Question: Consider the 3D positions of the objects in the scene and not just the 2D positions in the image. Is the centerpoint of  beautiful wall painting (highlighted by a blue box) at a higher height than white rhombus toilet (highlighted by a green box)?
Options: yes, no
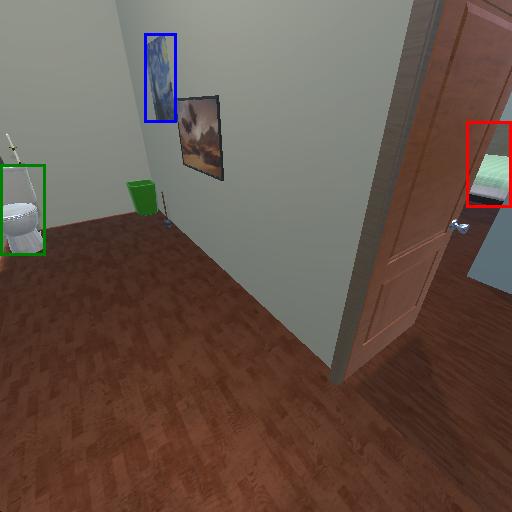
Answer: yes